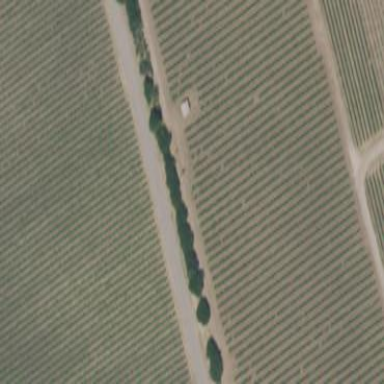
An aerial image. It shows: Vineyard growing grapes.